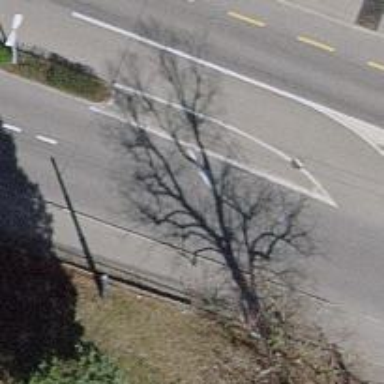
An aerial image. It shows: Secondary road with asphalt surface and trolley wire.